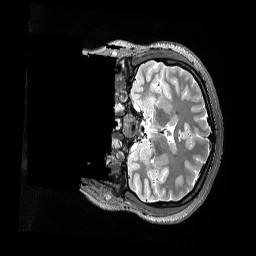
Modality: T2w
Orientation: coronal
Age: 19
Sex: female
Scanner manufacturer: siemens
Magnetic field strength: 3 T
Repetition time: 3.2 s
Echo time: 0.562 s